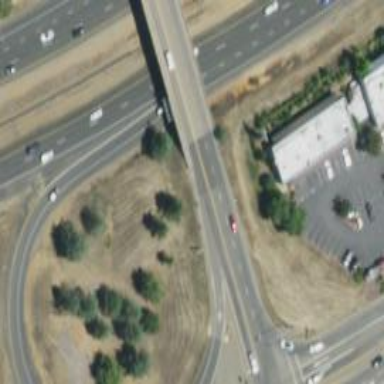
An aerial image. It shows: Secondary road crossing bridge.